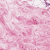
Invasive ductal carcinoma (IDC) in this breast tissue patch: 0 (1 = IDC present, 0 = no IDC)